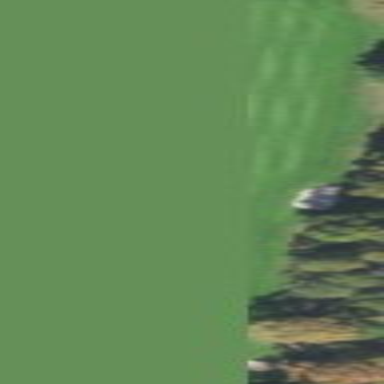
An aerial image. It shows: Grassy area designated as golf fairway.